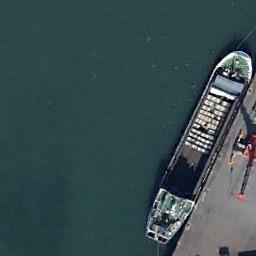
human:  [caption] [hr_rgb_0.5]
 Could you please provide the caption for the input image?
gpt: The cargo ship is docked at the dock and the water is dark green .

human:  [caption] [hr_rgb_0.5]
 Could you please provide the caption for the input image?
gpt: A ship is beside the dock .

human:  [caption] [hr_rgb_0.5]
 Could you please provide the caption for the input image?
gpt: A green general cargo ship docked at the dock, Loading and unloading materials .

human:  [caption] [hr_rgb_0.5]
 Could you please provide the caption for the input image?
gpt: There is a ship in the blue water on the shore .

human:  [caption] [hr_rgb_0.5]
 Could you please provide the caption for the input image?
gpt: The ship is at the harbor .